Field crop: maize
Growth stage: 2
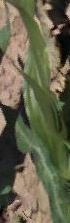
Species: maize